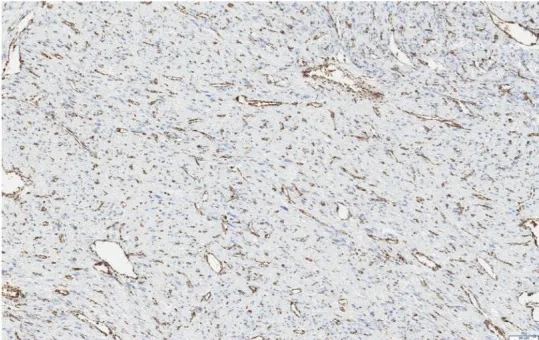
(D) Immunohistochemistry shows a loss of FH staining with retained expression in endothelial cells.
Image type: pathology (immunostaining)